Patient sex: F
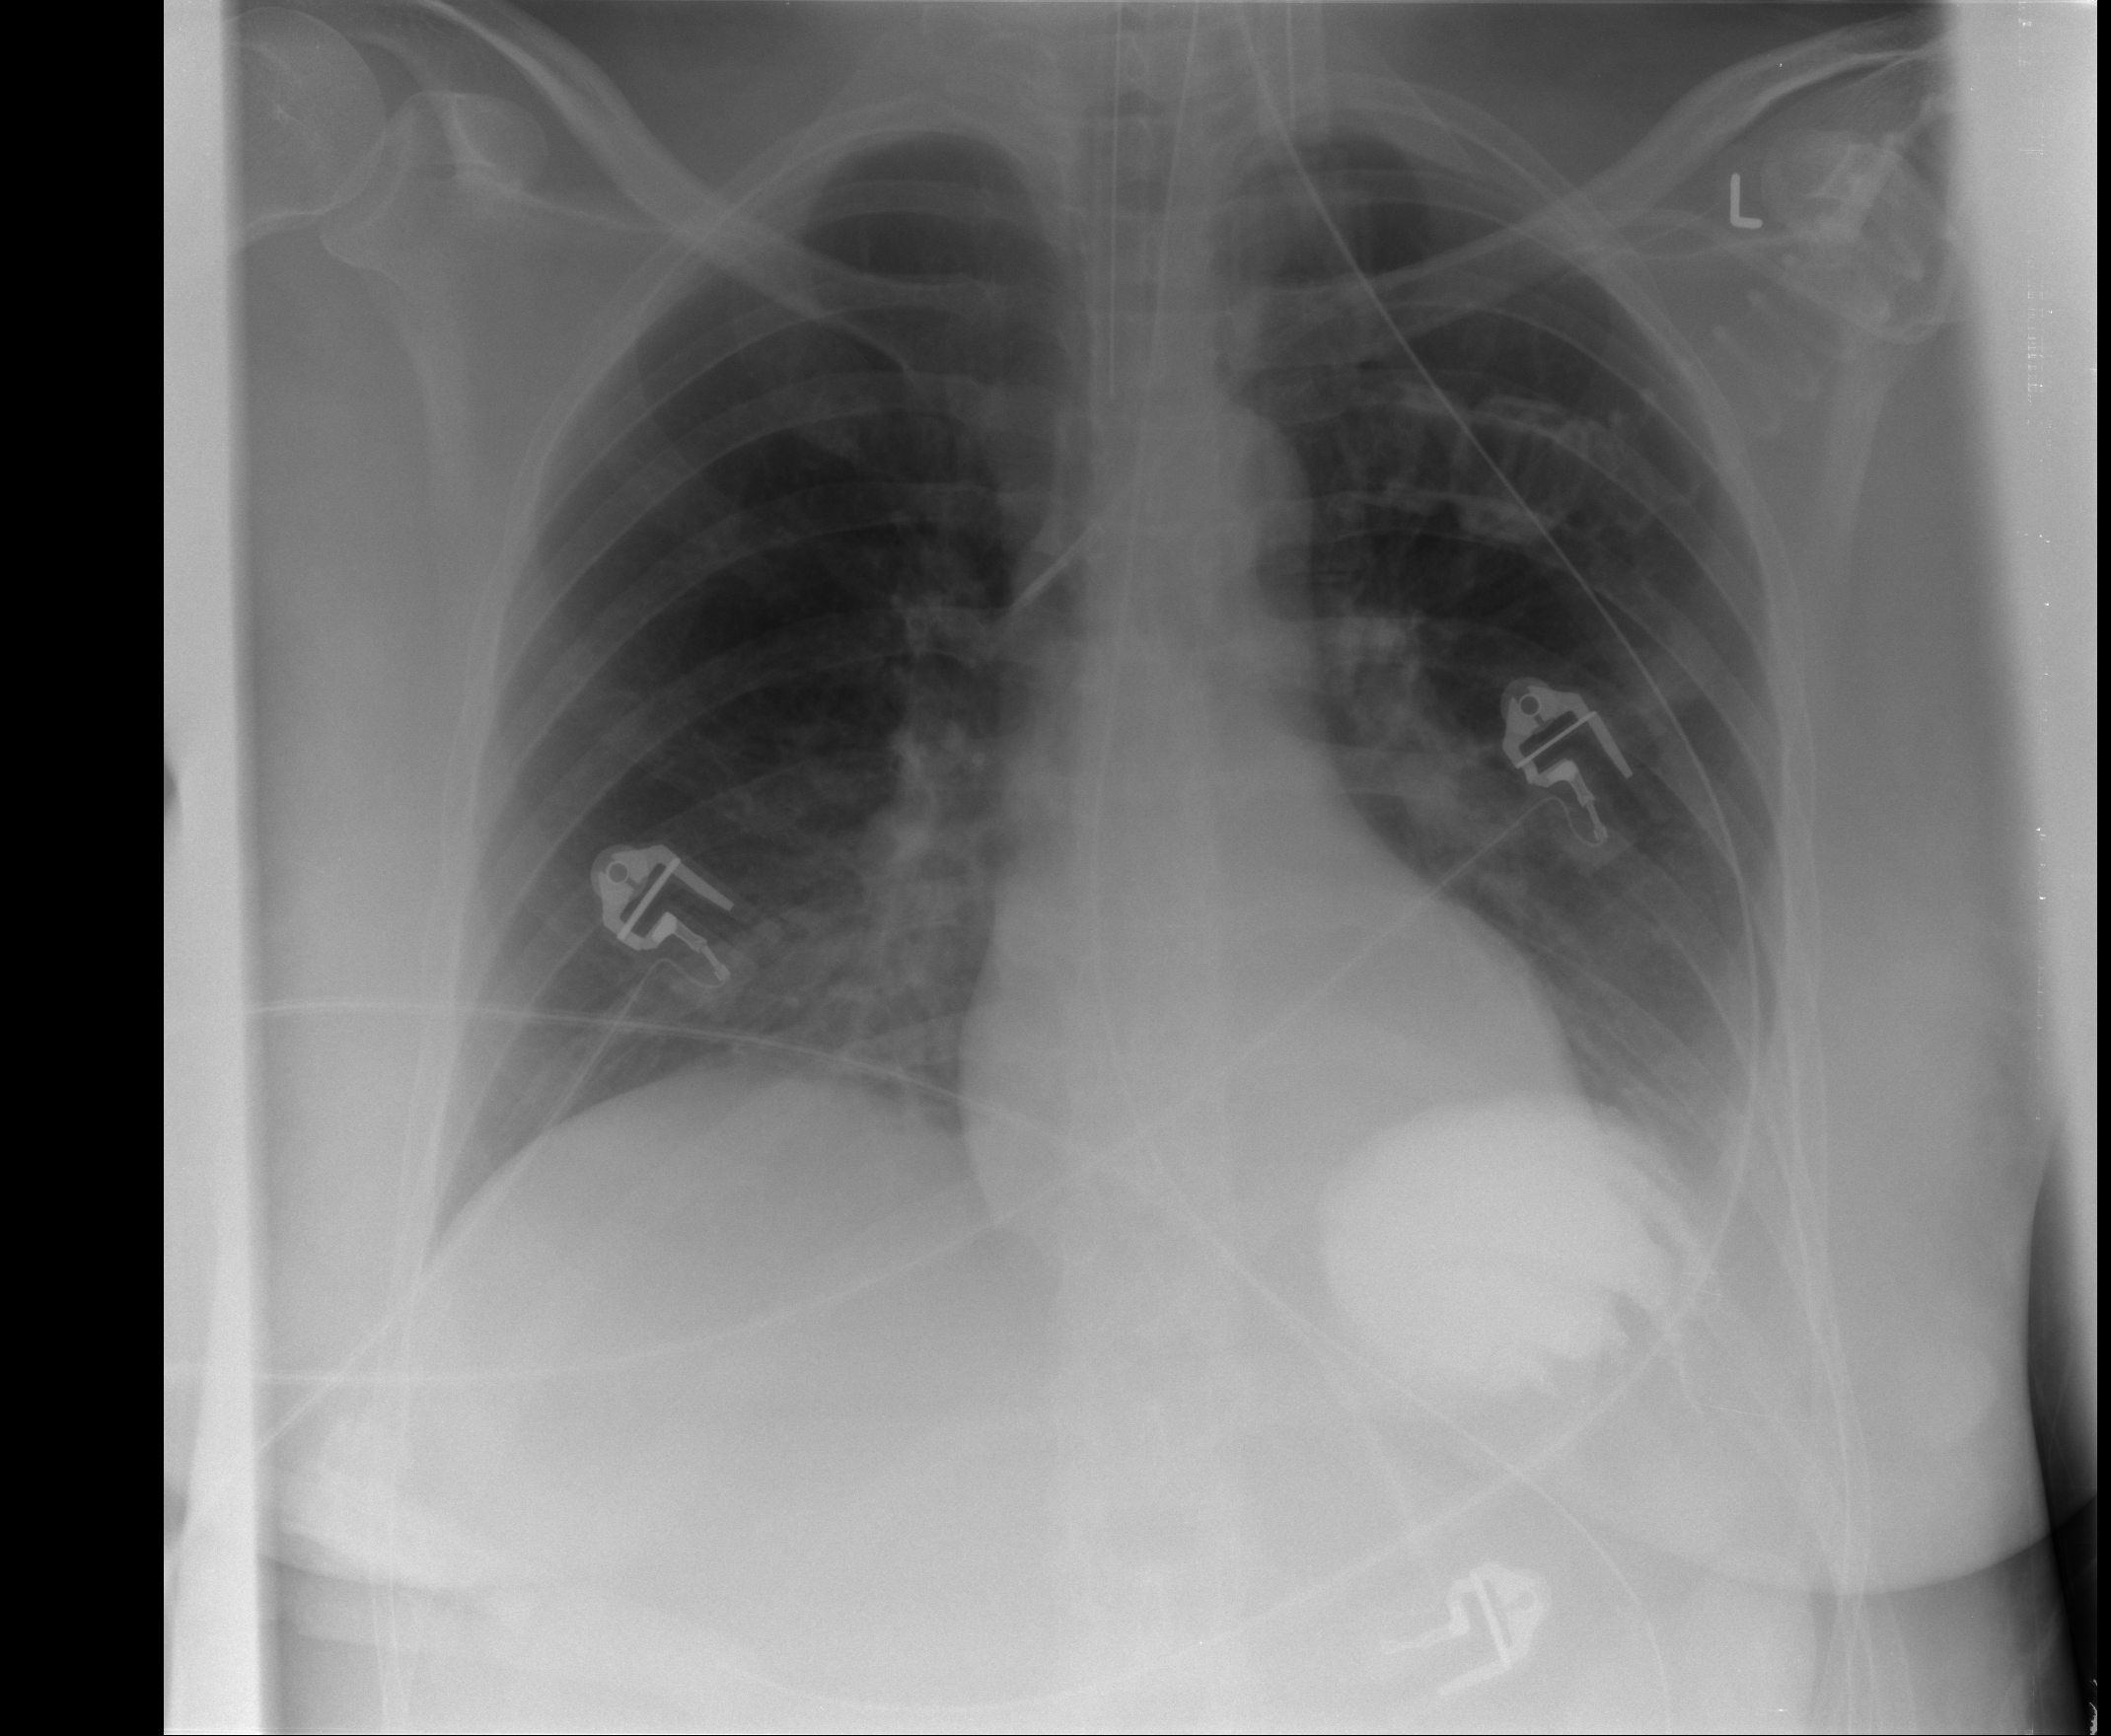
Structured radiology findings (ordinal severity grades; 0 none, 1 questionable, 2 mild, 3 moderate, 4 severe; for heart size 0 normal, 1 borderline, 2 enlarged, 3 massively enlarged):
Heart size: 0
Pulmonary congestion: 0
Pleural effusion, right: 0
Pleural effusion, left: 1
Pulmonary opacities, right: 0
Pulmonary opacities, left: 0
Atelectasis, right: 0
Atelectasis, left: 0